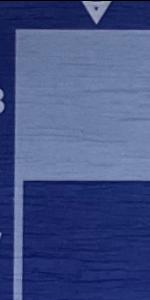
Label: Empty